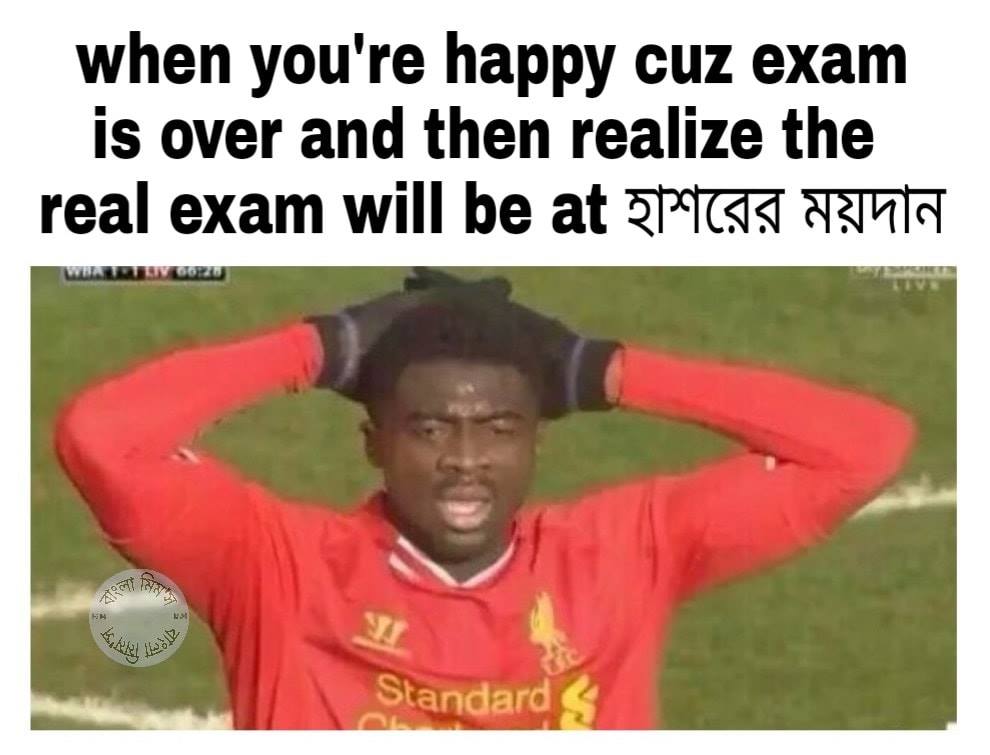
Caption: When you're happy cuz exam is over and then realize the real exam will be at হাশরের ময়দান
Label: non-hate